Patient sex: M
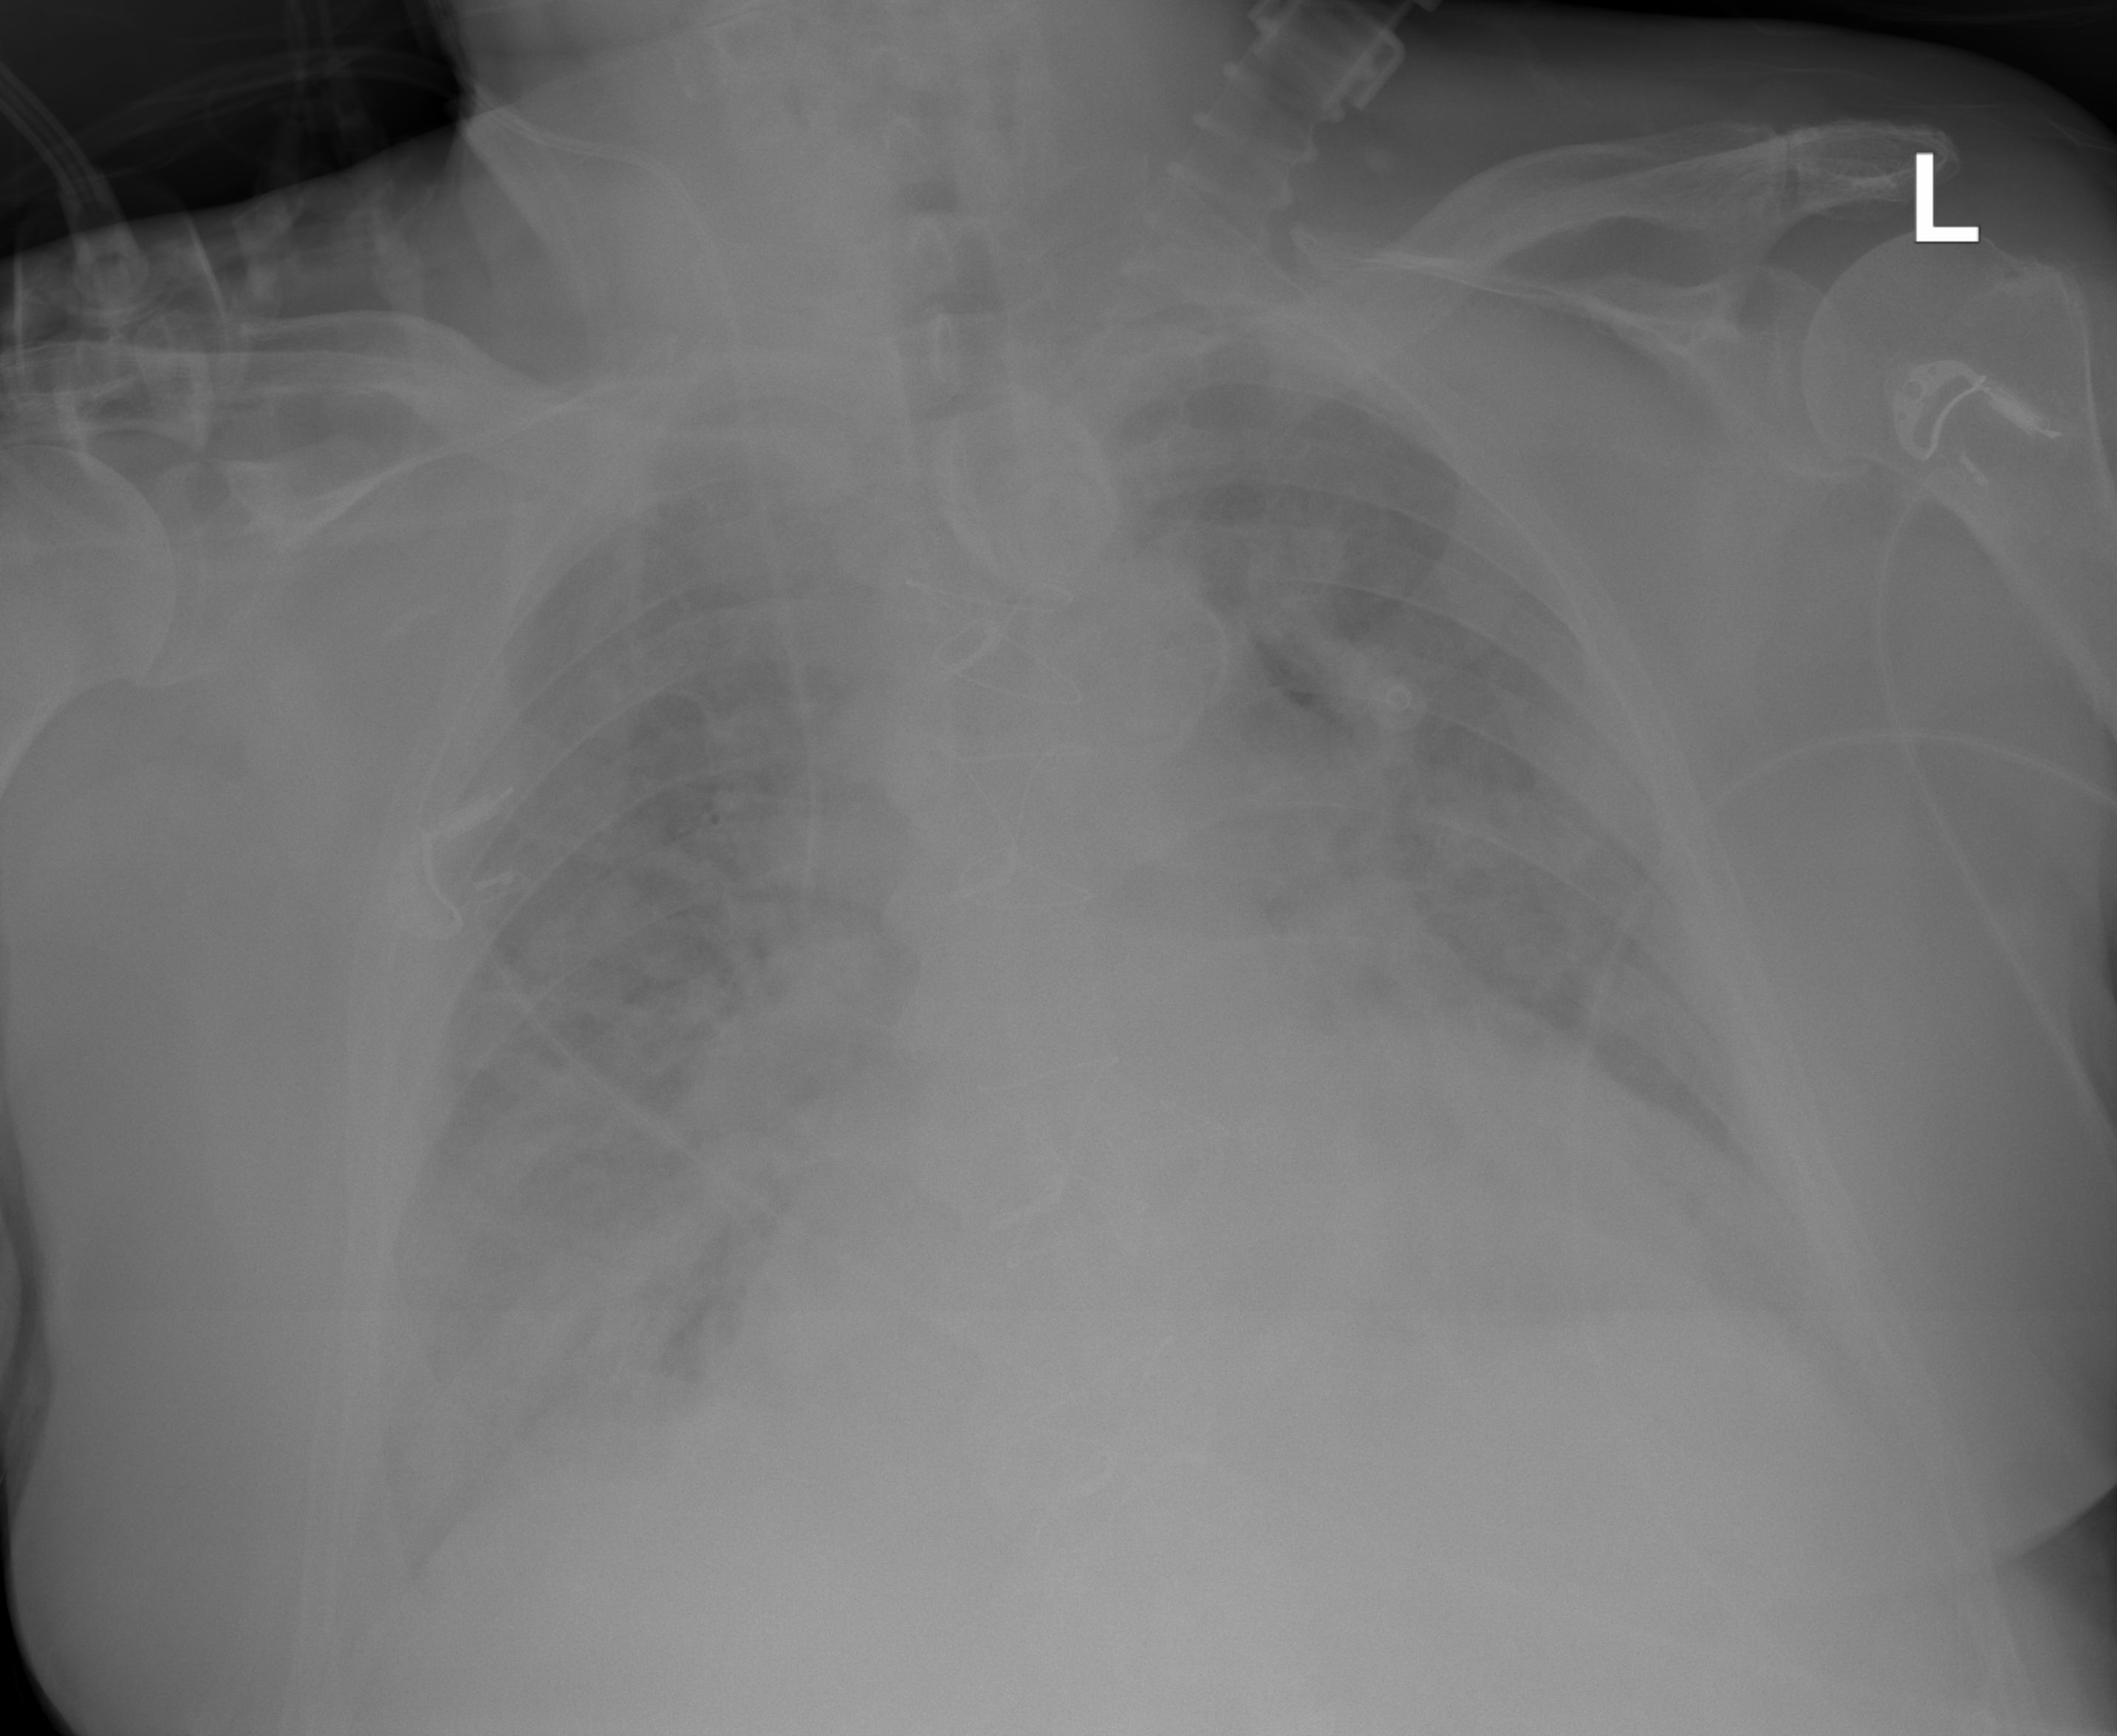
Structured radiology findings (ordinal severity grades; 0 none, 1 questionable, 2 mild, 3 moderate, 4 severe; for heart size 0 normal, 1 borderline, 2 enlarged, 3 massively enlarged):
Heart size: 3
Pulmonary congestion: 3
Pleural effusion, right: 2
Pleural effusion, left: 2
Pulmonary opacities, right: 3
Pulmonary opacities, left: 3
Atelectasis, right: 2
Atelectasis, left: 2